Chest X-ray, PA view. Patient: 53 years old, sex M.
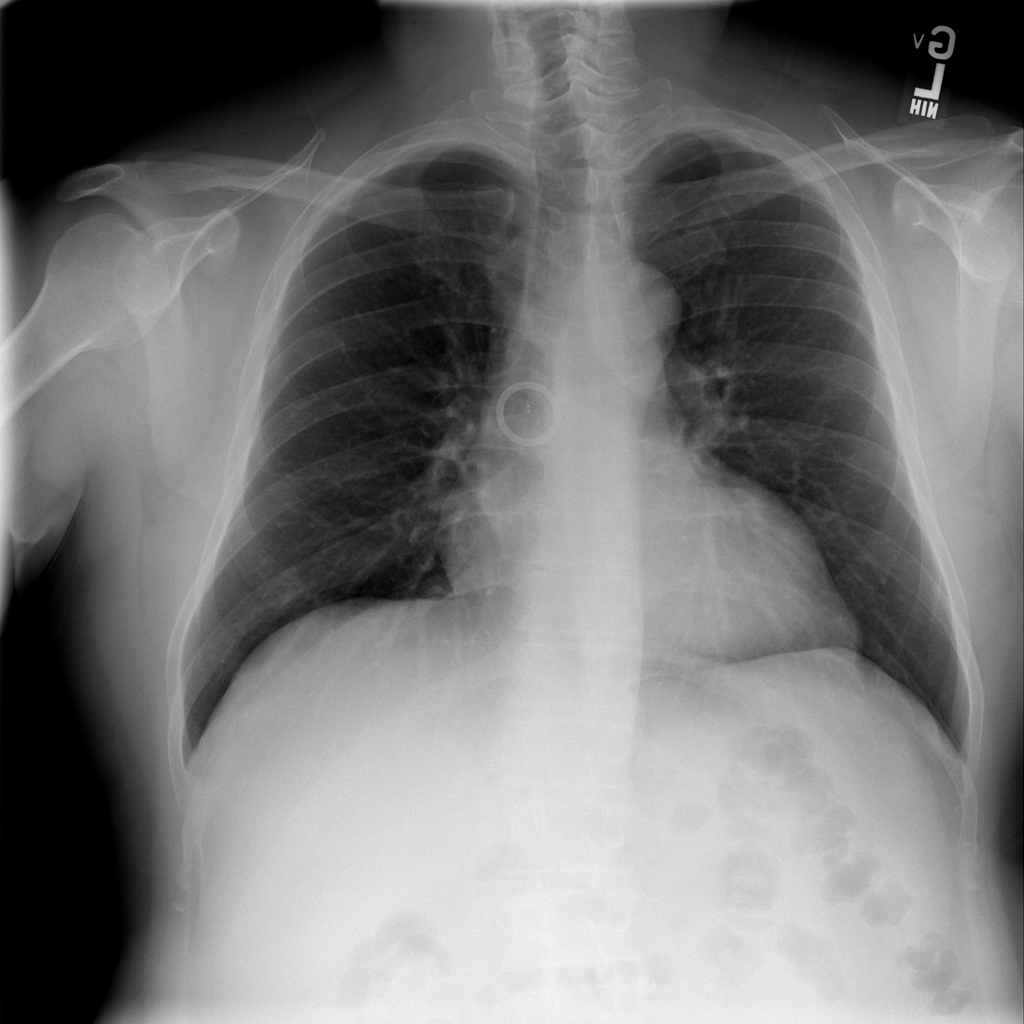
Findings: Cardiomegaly